Question: how you can see on the following picture I want to build a bar under the url bar of firefox.
Is this possible?
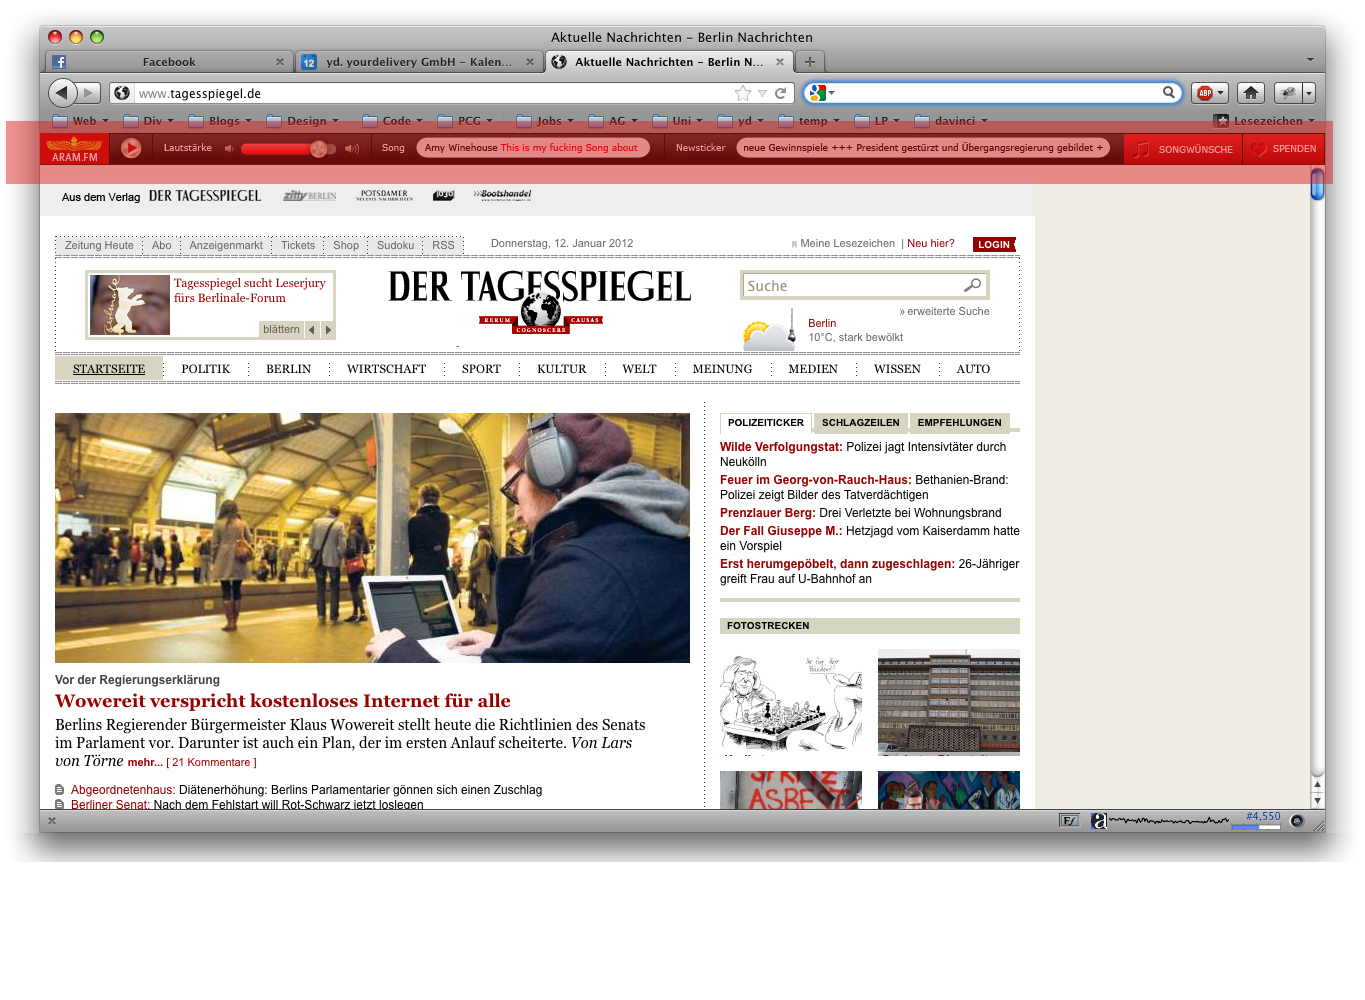
Answer: It should be possible using <URL>.
The content of the overlay is inserted into the overlayed XUL document. You can add the id of nodes in the overlayed document to specify the points where the insertion should happen, the so-called <URL>.
So what you should do, is to grab <URL> - both are children of the vbox "browser-panel". shouldn't make a difference which one you take.
p.s. as an alternative to DOMInspector, you can also use Firebug's HTML panel when loading the URL "chrome://browser/content/browser.xul"